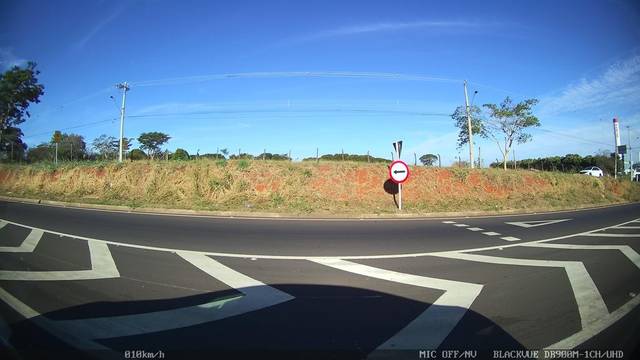
Region: Brazil
Coordinates: -20.835, -49.365